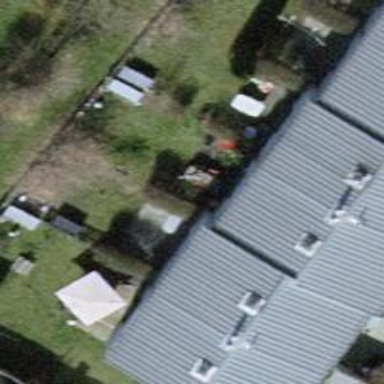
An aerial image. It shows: Terrace building.